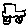
Label: car